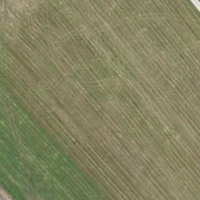
EUNIS habitat code: 52
Species observed at this site:
Buteo buteo